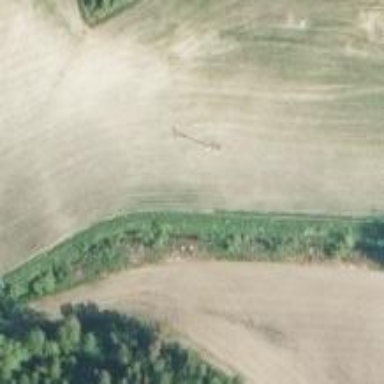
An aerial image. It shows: Power pole.